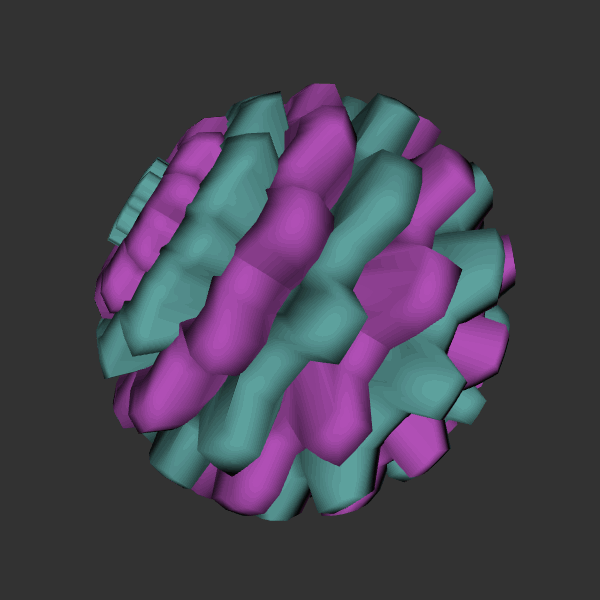
Background: dark